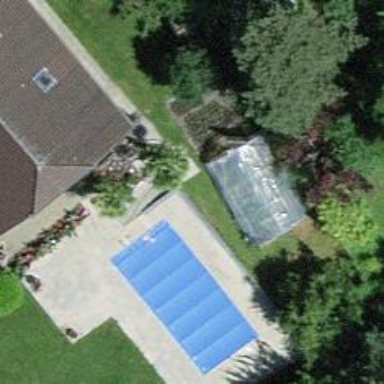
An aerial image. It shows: Swimming pool located in leisure land.